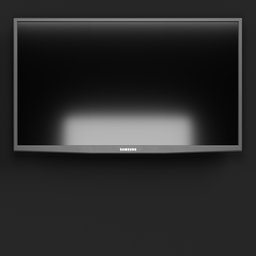
Label: electronics